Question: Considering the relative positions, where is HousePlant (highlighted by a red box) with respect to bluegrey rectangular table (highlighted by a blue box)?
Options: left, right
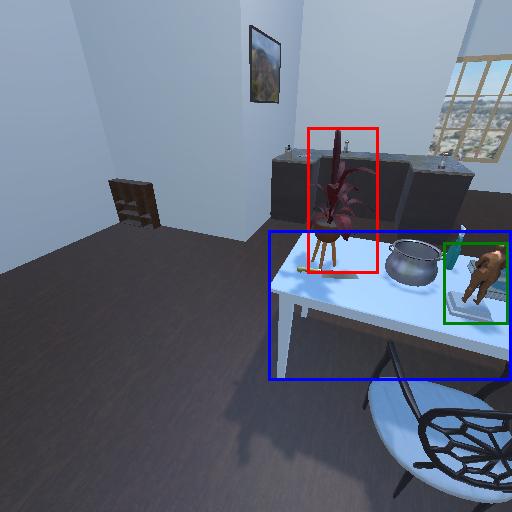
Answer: left